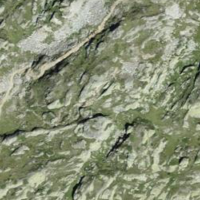
EUNIS habitat code: 31
Species observed at this site:
Nucifraga caryocatactes